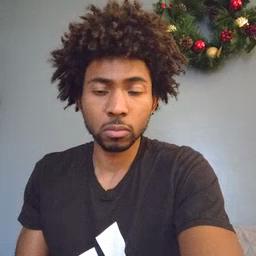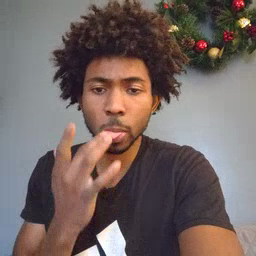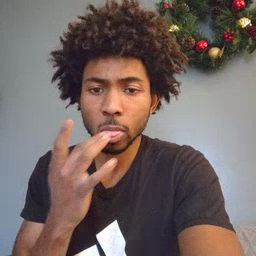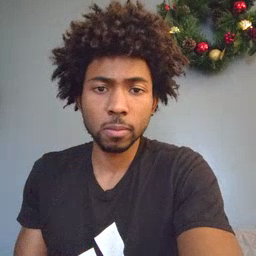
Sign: taste